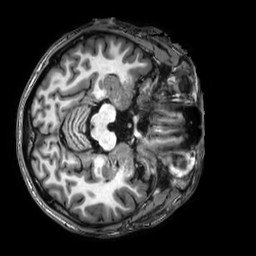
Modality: T1w
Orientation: axial
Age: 29
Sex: male
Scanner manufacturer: philips
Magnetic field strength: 3 T
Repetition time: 0.008164 s
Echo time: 0.003737 s